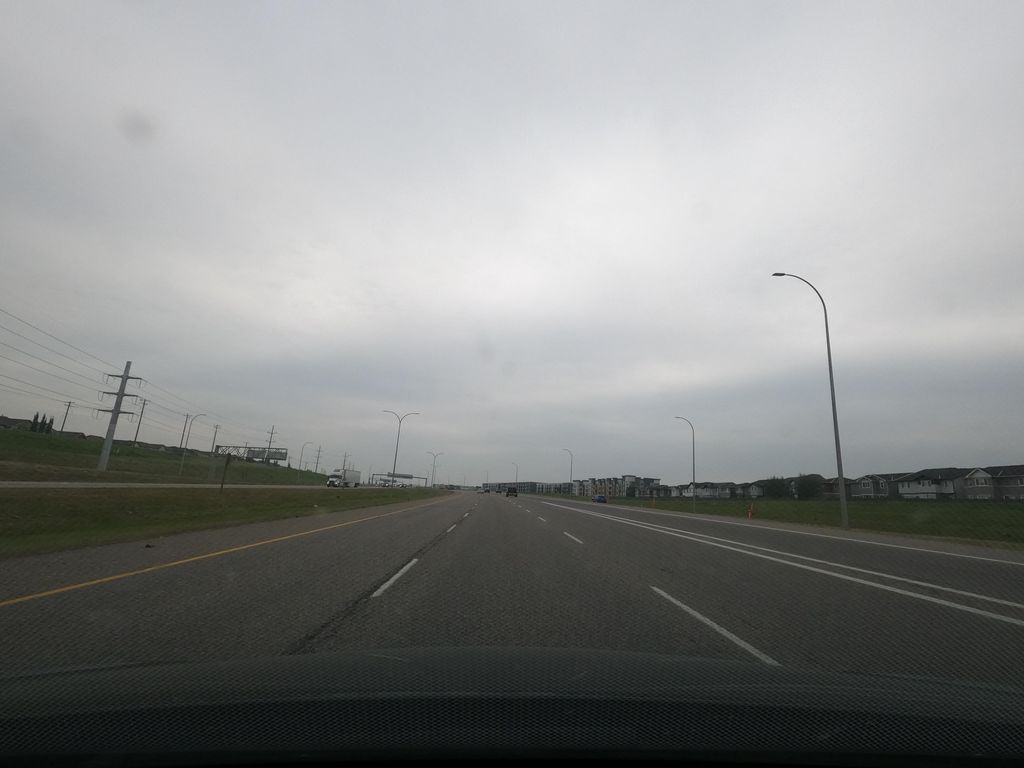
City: calgary